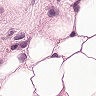
Metastatic tissue present: no